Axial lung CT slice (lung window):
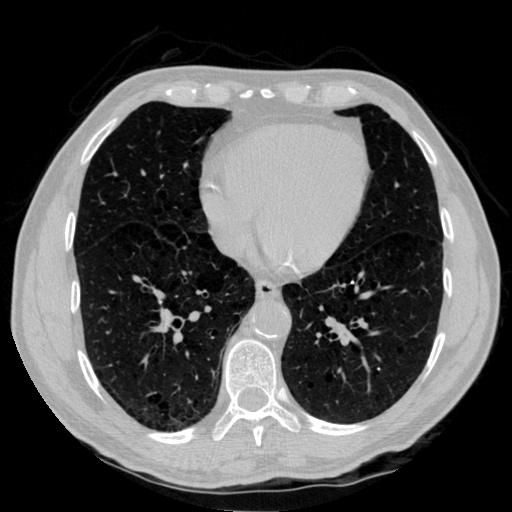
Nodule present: no